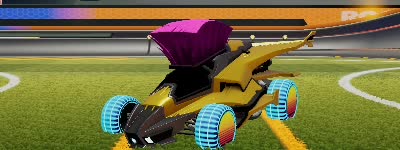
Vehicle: aftershock